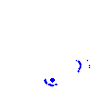
Particle: pion